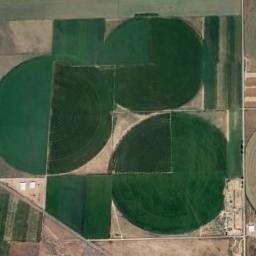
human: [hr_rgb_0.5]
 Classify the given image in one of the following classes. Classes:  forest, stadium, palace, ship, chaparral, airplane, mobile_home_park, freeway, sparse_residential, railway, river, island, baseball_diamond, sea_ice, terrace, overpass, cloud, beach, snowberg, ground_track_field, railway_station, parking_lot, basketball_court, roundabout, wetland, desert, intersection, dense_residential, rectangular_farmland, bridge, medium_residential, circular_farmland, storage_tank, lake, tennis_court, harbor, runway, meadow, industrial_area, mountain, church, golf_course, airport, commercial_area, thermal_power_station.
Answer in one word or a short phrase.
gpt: circular_farmland